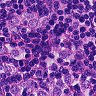
Metastatic tissue present: yes